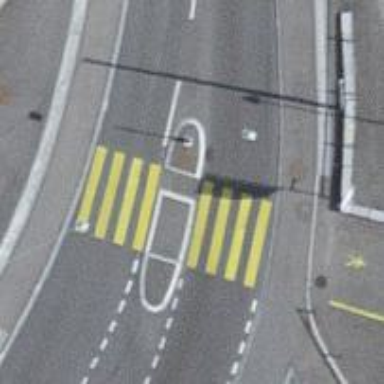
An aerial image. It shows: Uncontrolled zebra crossing with pedestrian island.